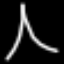
Label: The Eiffel Tower